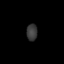
Tissue: lung
Cell type: Epithelial cells
Senescence score: 0.5475
Nuclear area (px): 181
Mean DAPI intensity: 55.912